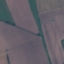
Land use / land cover: AnnualCrop